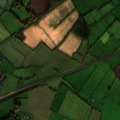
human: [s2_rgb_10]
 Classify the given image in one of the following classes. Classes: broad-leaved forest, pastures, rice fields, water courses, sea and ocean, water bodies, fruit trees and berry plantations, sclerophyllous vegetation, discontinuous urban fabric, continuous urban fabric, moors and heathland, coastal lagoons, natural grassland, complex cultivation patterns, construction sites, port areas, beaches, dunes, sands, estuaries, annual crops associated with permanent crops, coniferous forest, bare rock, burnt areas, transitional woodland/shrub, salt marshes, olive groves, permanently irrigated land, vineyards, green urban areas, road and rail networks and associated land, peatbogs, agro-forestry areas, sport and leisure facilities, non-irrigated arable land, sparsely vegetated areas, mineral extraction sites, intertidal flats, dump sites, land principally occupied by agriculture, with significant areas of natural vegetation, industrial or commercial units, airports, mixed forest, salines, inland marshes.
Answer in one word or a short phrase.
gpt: road and rail networks and associated land, non-irrigated arable land, pastures, complex cultivation patterns, transitional woodland/shrub